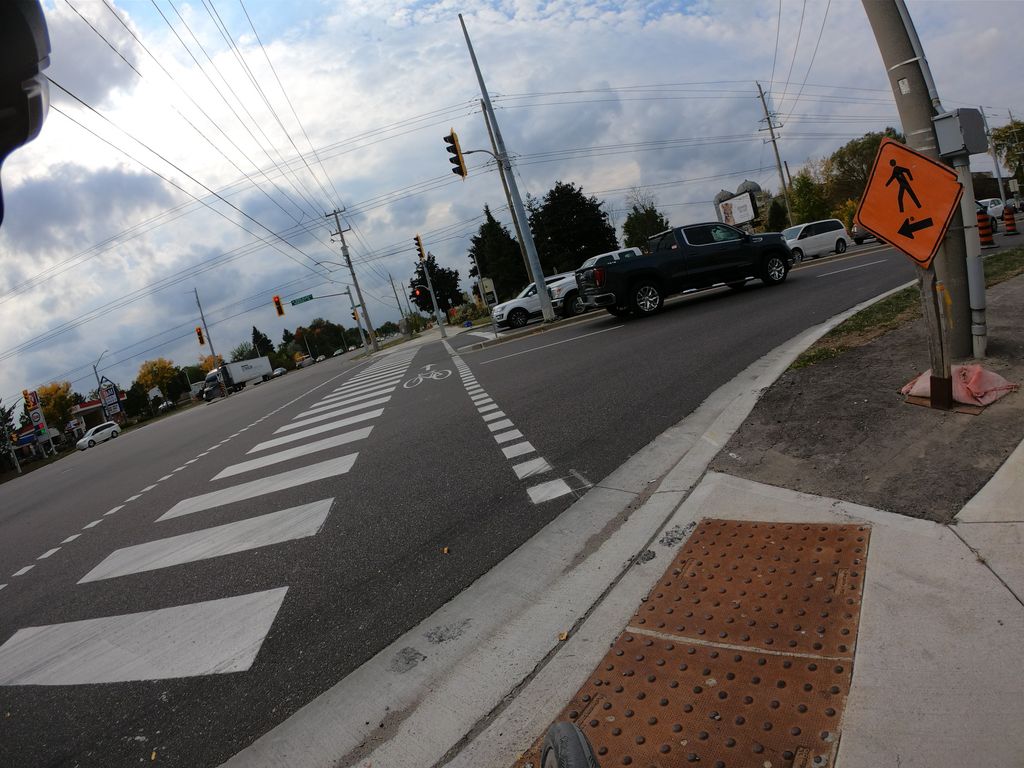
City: kitchener-waterloo